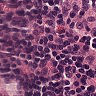
Metastatic tissue present: no